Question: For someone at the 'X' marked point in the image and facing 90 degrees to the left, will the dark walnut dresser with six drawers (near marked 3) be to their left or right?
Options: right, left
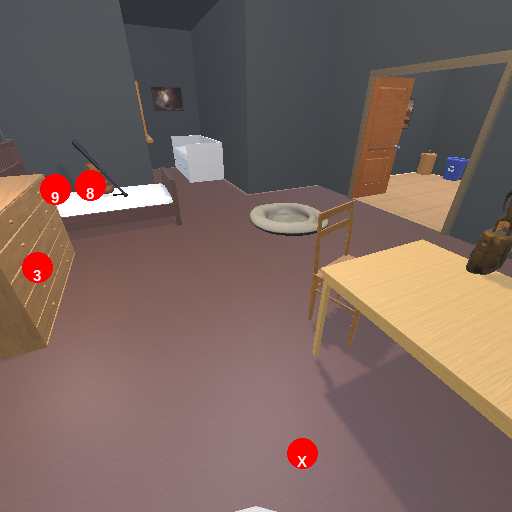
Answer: right